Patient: sex M, age 48
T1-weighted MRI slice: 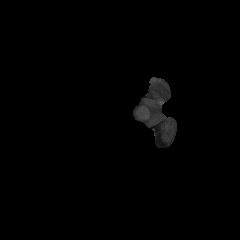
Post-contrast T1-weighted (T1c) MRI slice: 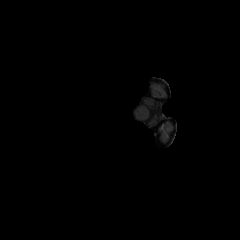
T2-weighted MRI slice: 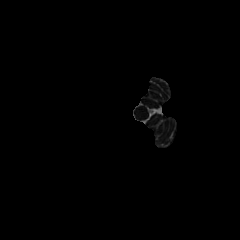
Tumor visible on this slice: no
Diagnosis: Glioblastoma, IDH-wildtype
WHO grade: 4